Question: Here is the error.

FastRenderView.java
'''
package framework.impl;
import android.graphics.Bitmap;
import android.graphics.Canvas;
import android.graphics.Rect;
import android.view.SurfaceHolder;
import android.view.SurfaceView;
import framework.Game;
public class FastRenderView extends SurfaceView implements Runnable {
Game game;
Bitmap frameBuffer;
Thread renderThread = null;
SurfaceHolder holder;
volatile boolean running = false;
public FastRenderView(Game game, Bitmap frameBuffer) {
super(game);
this.game = game;
this.frameBuffer = frameBuffer;
this.holder = getHolder();
}
@Override
public void run() {
Rect dstRect = new Rect();
long startTime = System.nanoTime();
while(running) {
if(!holder.getSurface().isValid()) {
continue;
}
float deltaTime = (System.nanoTime() - startTime) / <PHONE>.0f;
startTime = System.nanoTime();
game.getScreen().update(deltaTime);
game.getScreen().present(deltaTime);
Canvas canvas = holder.lockCanvas();
canvas.getClipBounds(dstRect);
canvas.drawBitmap(frameBuffer, null, dstRect, null);
holder.unlockCanvasAndPost(canvas);
}
}
public void resume() {
running = true;
renderThread = new Thread(this);
renderThread.start();
}
public void pause() {
running = false;
while(true) {
try {
renderThread.join();
break;
} catch(Exception e) {
// retry
}
}
}
}
'''
The problem is that on line 19 I get the error that is showed above for 'super(game);'
The question is how do I fix this?
If you need more information then let me know!!!
Thanks for your help!
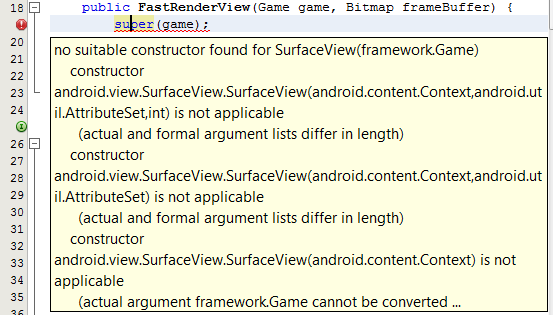
Answer: Take a look at this reference: <URL>
When you call super(), you are passing the game object the the parent constructor, which is that of SurfaceView. The only single-parameter constructor implemented by SurfaceView takes a Context Object. Does the Game class inherit from Context somewhere in the inheritance chain?
If no, then there's your problem. If yes, post the code for the Game class.